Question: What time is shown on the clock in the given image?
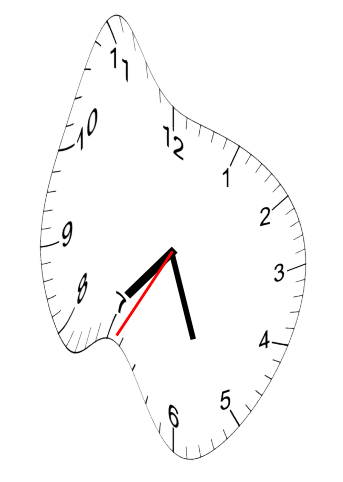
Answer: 07:26:35